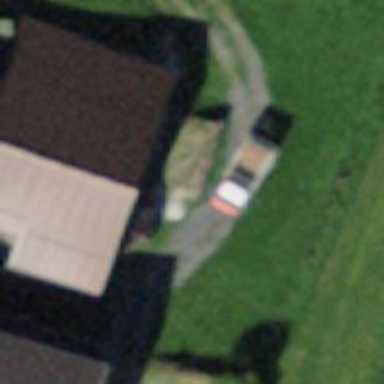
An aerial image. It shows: Barn.